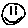
Label: smiley face